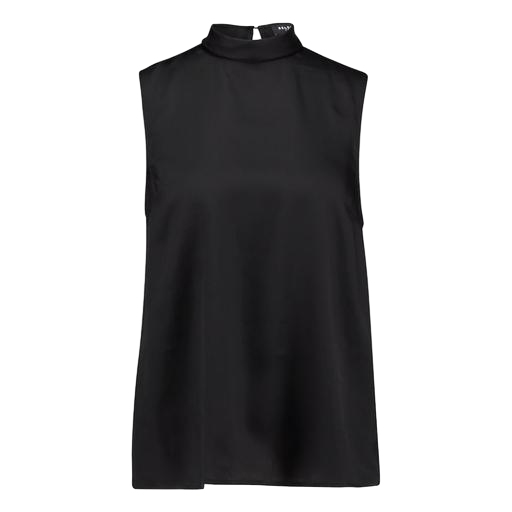
black angie high-neck top, black laura high neck swing top, black high-neck top, white background